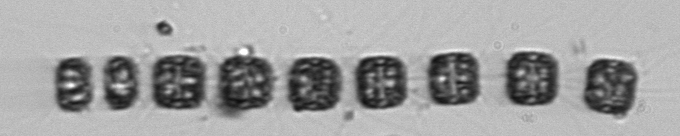
Label: Thalassiosira